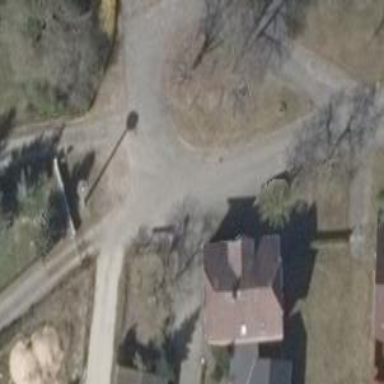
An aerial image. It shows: Smooth asphalt road in residential area.